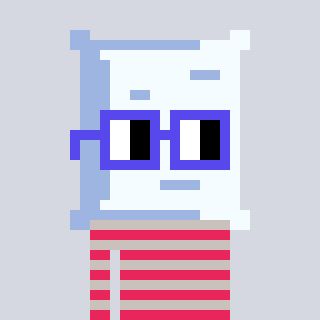
a pixel art character with square blue glasses, a pillow-shaped head and a foggrey-colored body on a cool background